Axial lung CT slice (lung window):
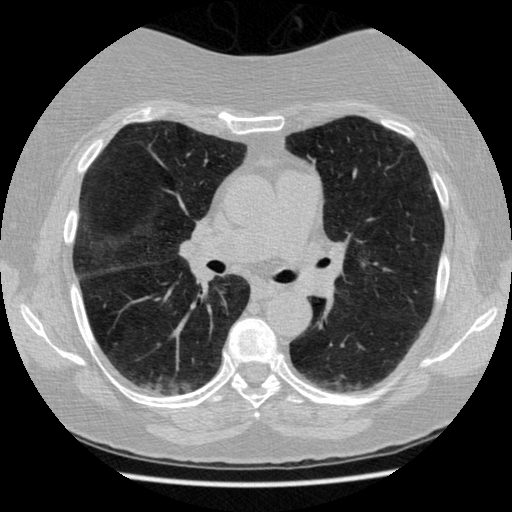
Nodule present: no